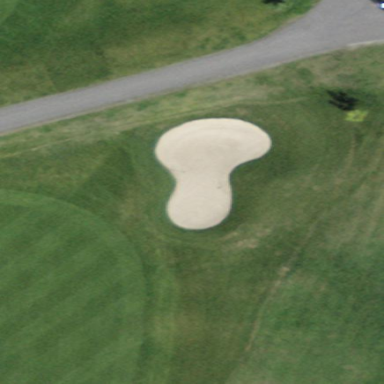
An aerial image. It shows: Golf bunker filled with sandy terrain.